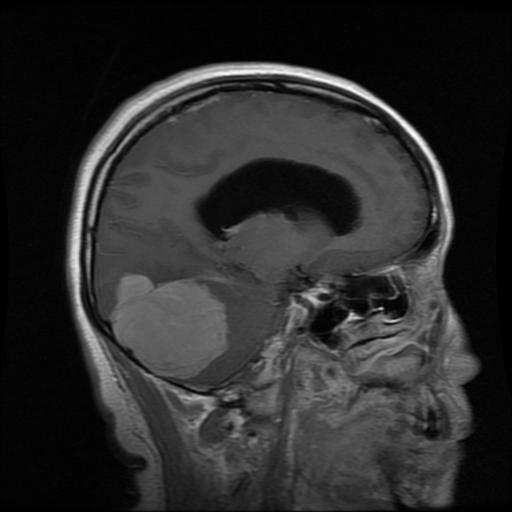
Label: meningioma